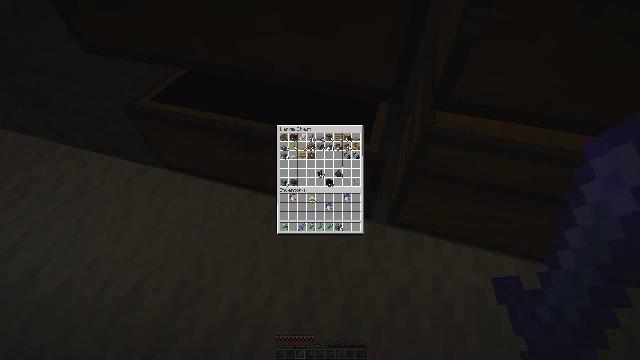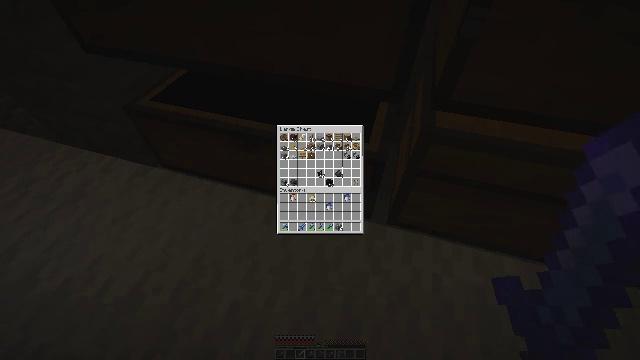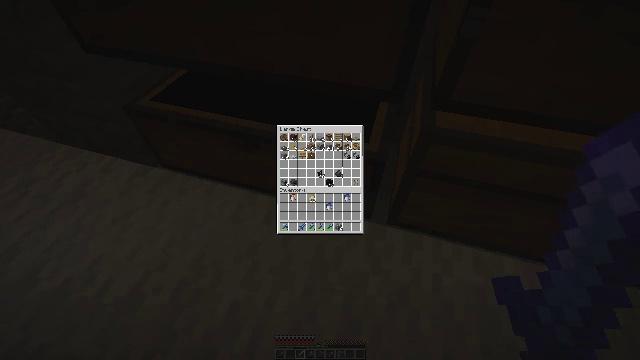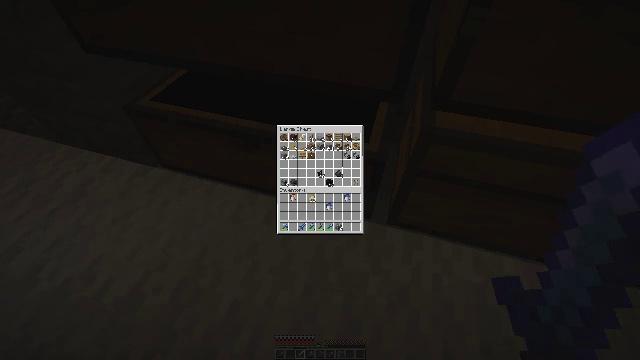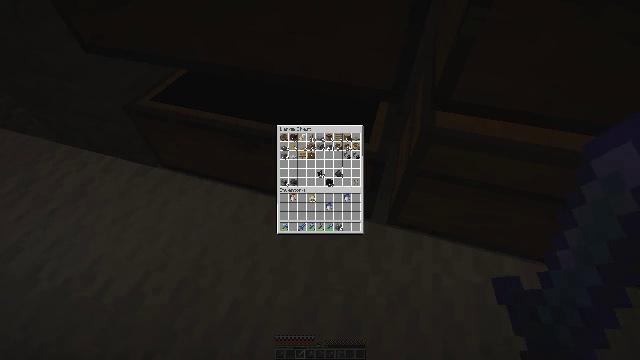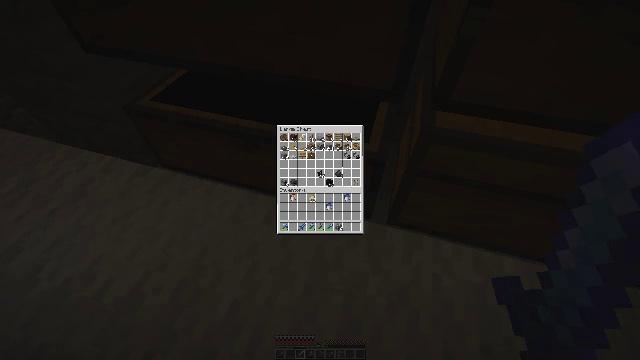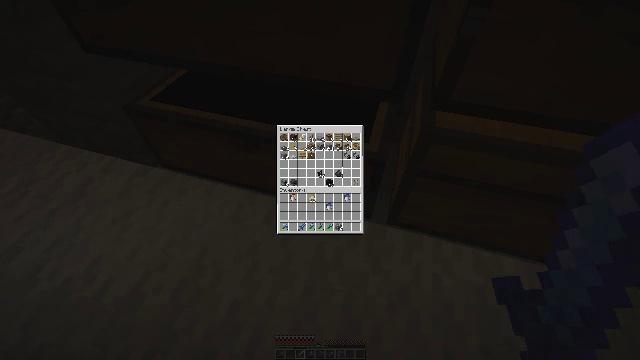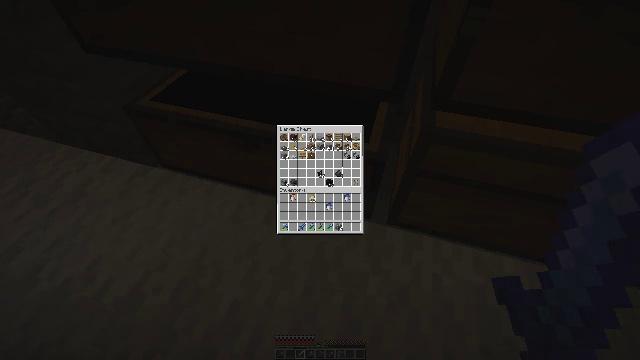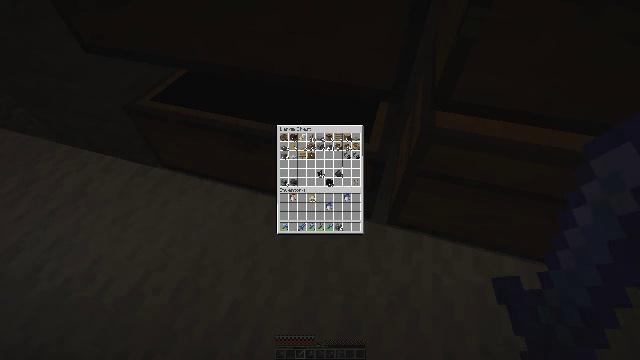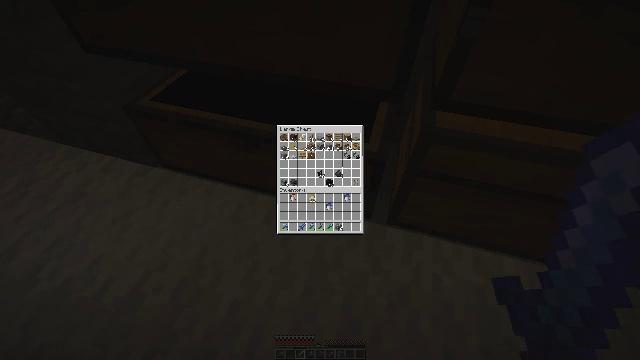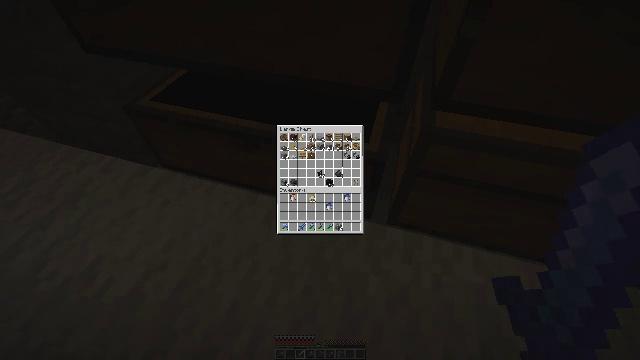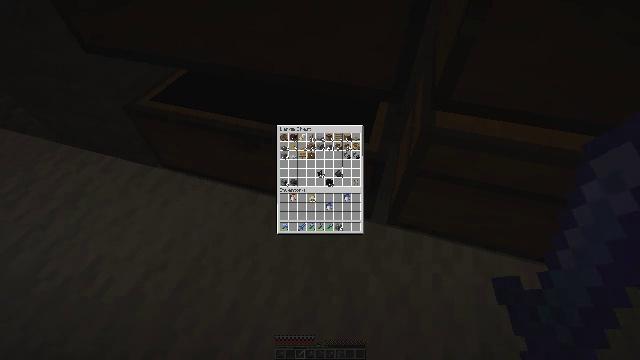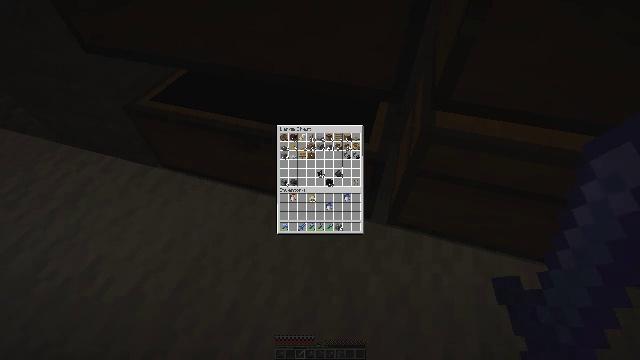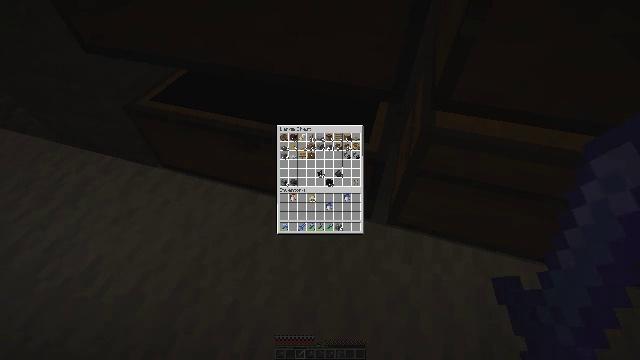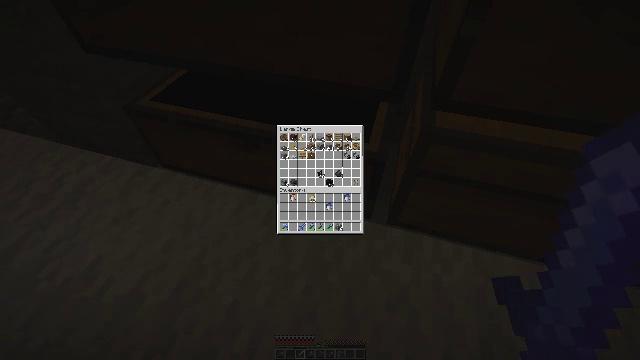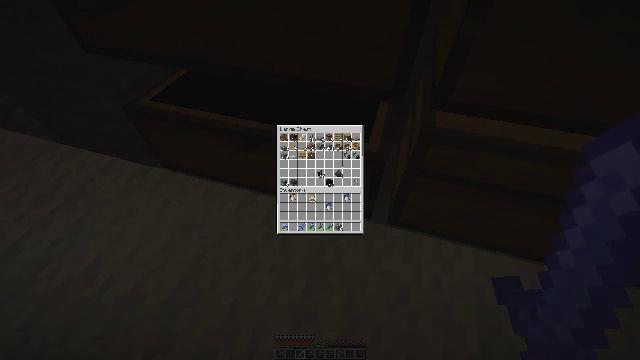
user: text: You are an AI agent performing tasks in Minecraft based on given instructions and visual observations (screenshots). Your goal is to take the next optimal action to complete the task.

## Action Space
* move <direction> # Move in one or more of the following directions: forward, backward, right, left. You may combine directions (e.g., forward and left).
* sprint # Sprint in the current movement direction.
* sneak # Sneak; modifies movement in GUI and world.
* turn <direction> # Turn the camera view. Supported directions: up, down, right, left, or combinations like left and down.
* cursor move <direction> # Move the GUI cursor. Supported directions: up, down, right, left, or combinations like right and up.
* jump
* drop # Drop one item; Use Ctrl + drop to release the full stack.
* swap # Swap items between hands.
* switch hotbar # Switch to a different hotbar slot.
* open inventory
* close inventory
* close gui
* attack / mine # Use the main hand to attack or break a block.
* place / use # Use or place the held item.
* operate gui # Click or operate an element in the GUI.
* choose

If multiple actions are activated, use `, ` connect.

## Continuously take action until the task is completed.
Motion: motion action
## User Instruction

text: Harvest vines off the surface.
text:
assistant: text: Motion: no_op
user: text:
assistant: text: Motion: no_op
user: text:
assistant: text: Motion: no_op
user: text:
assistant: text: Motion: no_op
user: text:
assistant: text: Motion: no_op
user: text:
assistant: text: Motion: no_op
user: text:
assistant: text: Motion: no_op
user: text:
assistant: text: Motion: no_op
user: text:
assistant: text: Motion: no_op
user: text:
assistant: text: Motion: no_op
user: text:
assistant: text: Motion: no_op
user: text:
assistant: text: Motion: no_op
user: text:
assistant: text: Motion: no_op
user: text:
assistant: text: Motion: no_op
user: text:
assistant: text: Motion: no_op
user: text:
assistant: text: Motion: no_op
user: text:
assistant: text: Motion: no_op
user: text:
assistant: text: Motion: no_op
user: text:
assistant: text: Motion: no_op
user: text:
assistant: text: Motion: no_op
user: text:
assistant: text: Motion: no_op
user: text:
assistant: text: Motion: no_op
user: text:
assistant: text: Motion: no_op
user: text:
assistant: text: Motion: no_op
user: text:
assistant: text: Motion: no_op
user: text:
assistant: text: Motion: no_op
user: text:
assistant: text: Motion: no_op
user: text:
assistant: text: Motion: no_op
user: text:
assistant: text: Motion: no_op
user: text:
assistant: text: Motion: no_op